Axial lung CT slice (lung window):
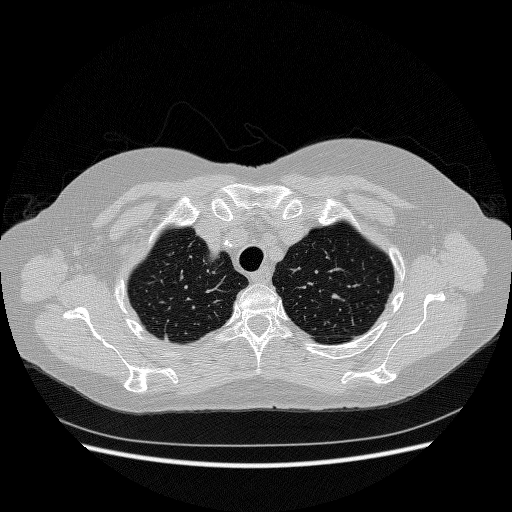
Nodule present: no